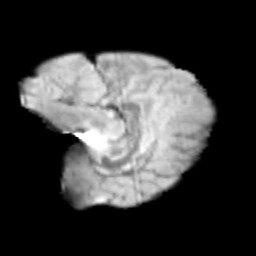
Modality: T2w
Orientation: sagittal
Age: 10
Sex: female
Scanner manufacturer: siemens
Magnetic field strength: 3 T
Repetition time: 3.8 s
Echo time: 0.07 s